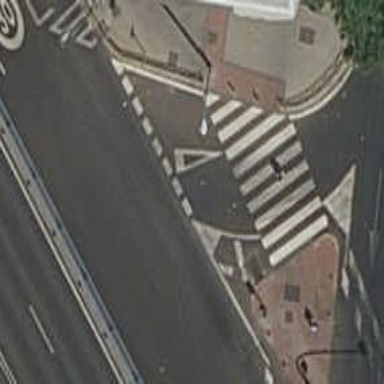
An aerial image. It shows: Asphalt footway with uncontrolled zebra crossing.